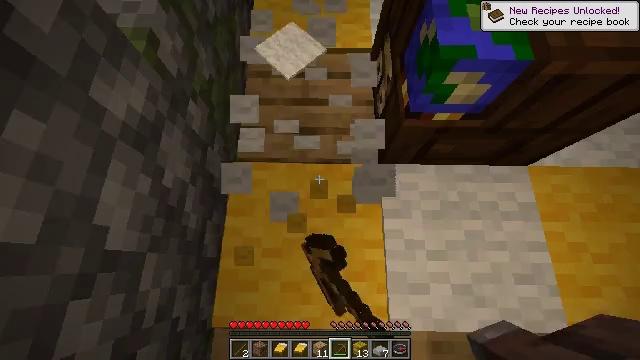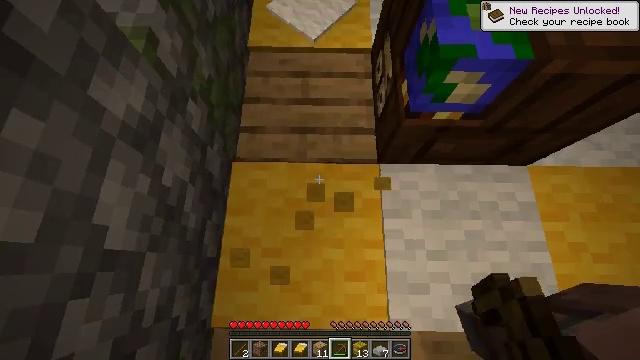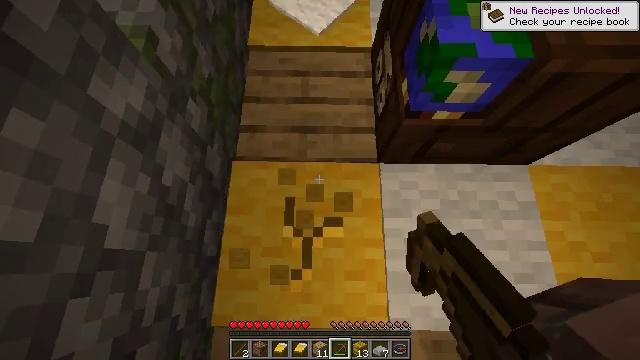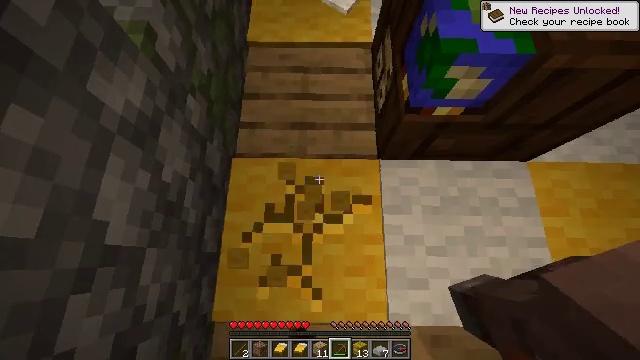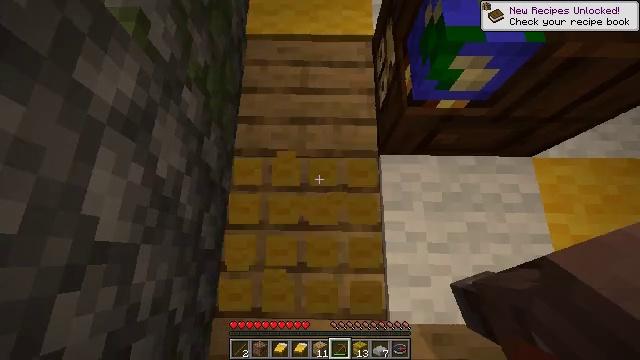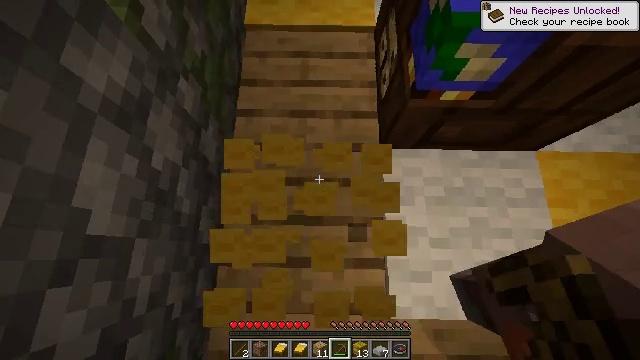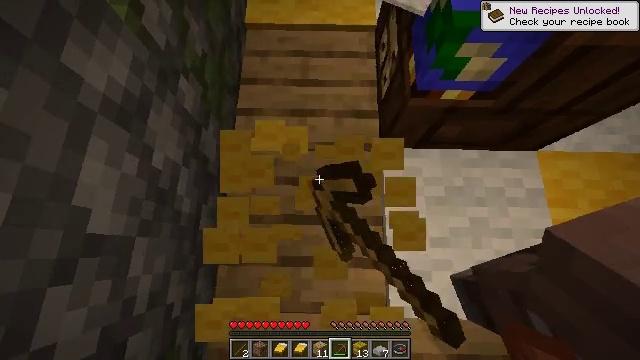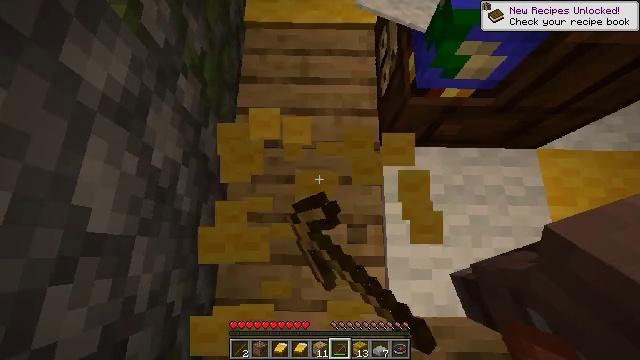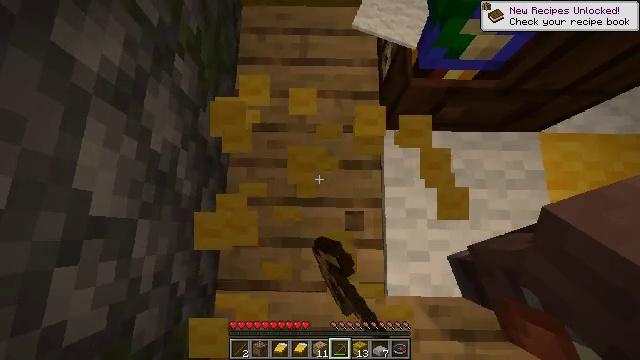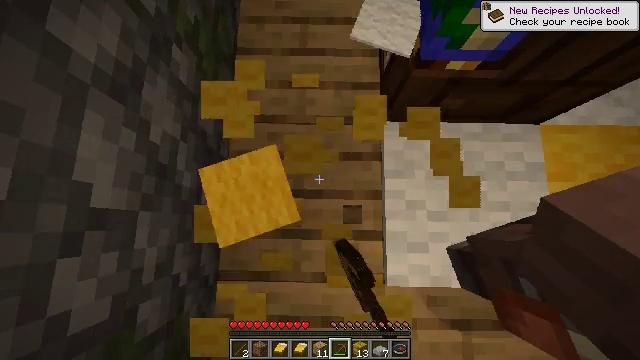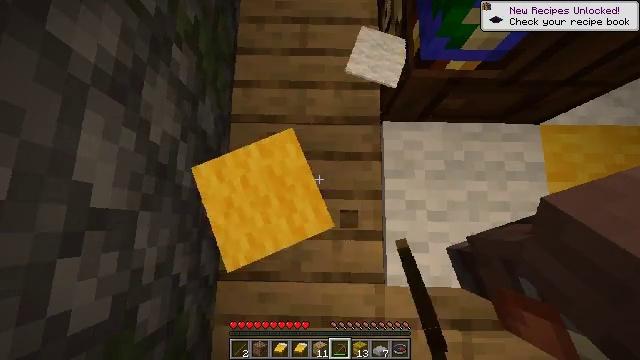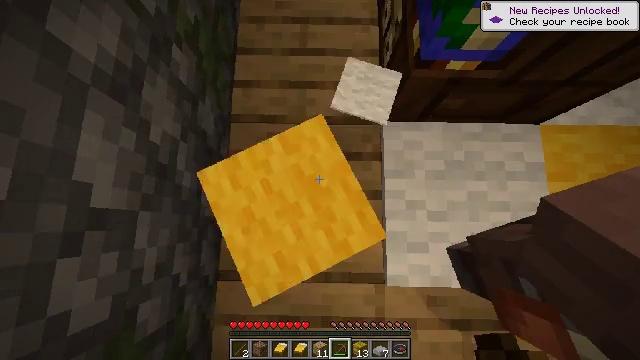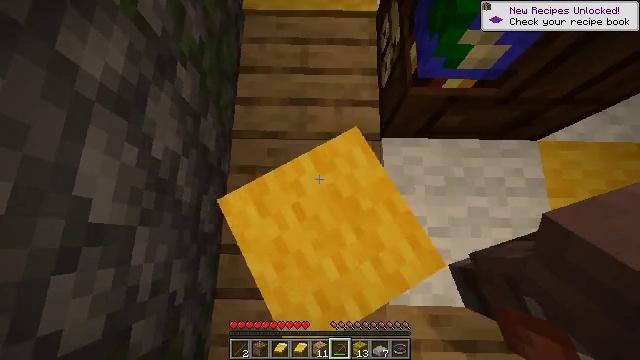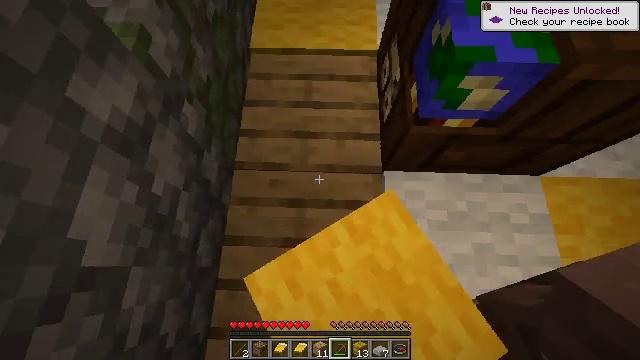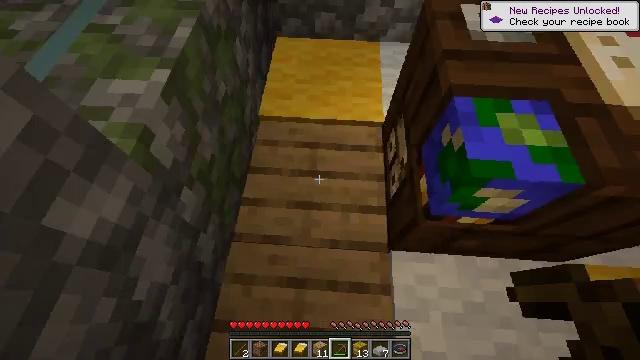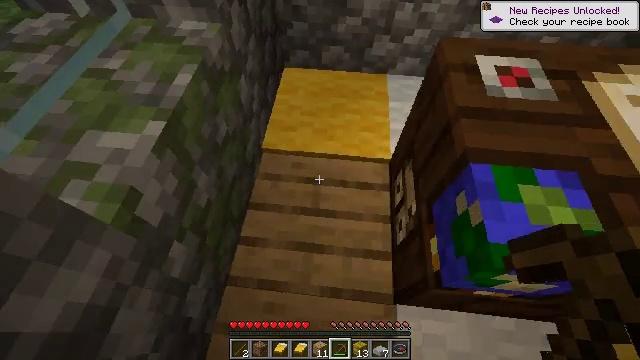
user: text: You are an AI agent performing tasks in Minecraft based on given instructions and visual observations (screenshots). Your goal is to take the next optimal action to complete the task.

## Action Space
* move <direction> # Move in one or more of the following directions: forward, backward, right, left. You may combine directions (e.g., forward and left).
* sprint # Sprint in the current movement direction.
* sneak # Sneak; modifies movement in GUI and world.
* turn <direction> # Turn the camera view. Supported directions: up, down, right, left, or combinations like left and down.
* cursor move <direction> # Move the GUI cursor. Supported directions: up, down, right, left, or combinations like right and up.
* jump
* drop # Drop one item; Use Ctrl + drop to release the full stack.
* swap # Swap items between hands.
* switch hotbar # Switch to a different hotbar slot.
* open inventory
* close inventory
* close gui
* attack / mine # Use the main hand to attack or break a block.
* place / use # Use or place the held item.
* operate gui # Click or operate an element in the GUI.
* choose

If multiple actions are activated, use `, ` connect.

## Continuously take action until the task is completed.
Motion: motion action
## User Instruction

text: Remove a piece of yellow carpet.
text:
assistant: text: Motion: attack / mine
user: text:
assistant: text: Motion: attack / mine
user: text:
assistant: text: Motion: attack / mine
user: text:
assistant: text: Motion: attack / mine
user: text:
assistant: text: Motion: turn down, attack / mine
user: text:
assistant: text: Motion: no_op
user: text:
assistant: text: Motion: no_op
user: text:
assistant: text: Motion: turn down
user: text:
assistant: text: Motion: turn down
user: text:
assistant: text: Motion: no_op
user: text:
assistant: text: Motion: no_op
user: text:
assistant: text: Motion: turn up
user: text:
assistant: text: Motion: move forward, turn up
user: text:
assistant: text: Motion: move forward, turn left and up
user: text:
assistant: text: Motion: move forward, turn left and up
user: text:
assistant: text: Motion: move forward, turn left and up
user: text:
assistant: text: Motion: move forward
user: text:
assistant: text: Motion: move forward
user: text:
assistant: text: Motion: no_op
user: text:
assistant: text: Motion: attack / mine
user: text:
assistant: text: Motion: attack / mine
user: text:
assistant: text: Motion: attack / mine
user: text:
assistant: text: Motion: attack / mine
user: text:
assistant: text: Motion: turn right and down, attack / mine
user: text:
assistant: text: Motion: turn right and down, attack / mine
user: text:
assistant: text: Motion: turn right and down, attack / mine
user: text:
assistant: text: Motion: move forward, turn right and up, attack / mine
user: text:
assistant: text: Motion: move forward, turn right and up, attack / mine
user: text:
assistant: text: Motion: move forward, turn right and up, attack / mine
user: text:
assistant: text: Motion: move forward, turn right and up, attack / mine